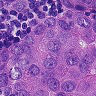
Metastatic tissue present: yes